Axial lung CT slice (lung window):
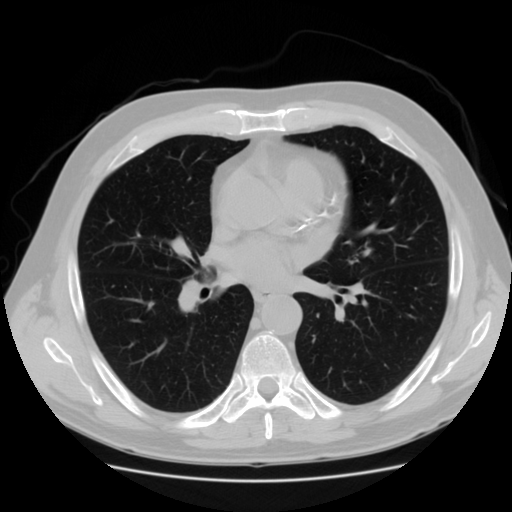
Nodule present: no